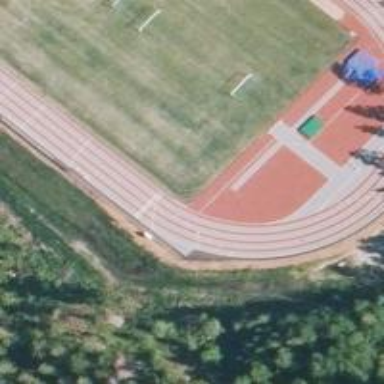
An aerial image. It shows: Track in leisure land.